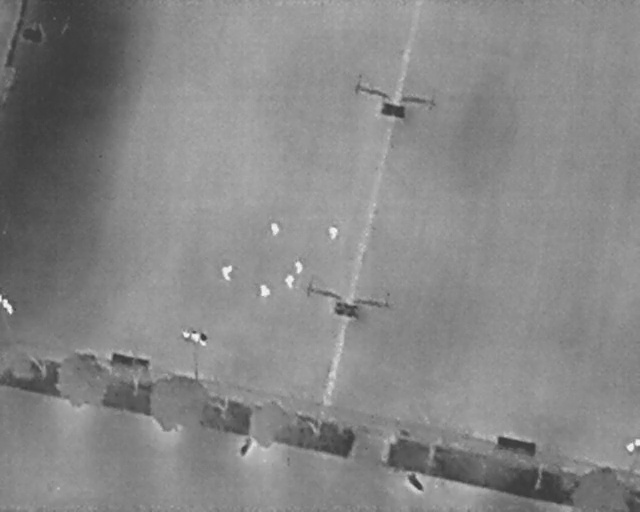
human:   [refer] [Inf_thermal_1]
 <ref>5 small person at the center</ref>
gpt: <box>[[40, 55, 42, 57, 2], [43, 54, 46, 55, 2], [45, 51, 47, 52, 2], [41, 43, 44, 45, 2], [50, 44, 53, 46, 2]]</box>